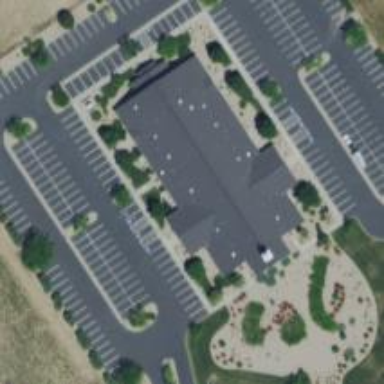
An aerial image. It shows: Parking space is available.